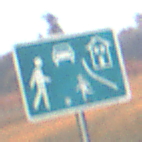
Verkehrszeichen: BeginnVerkehrsberuhigterBereich
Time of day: Dawn
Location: Outdoor (Nature)
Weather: Clear
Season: NotSpecified
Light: Natural